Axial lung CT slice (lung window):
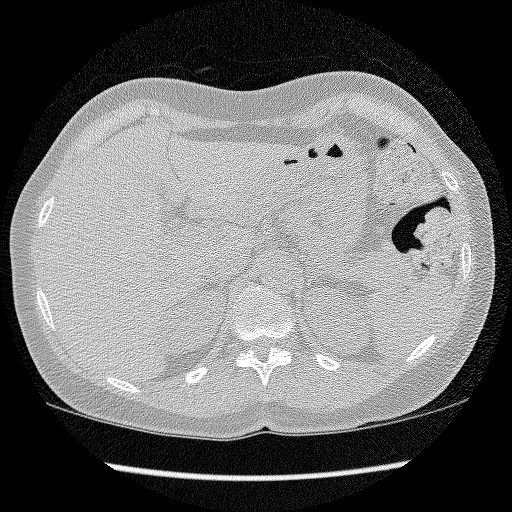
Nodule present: no